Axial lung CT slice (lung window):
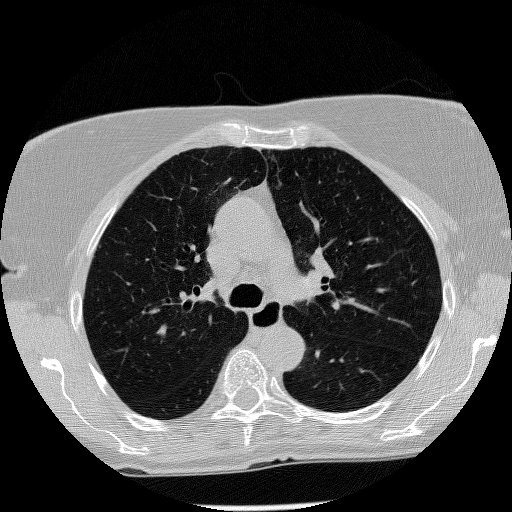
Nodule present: no